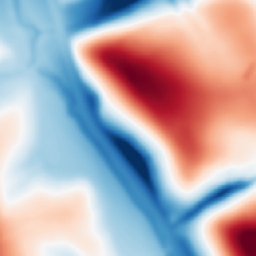
Category: multiscale
Decomposition family: dog
Decomposition parameters: sigma_low: 3
sigma_high: 50
Upsampling method: nearest
Upsampling parameters: scale: 4
Upsampling scale: 4